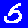
Digit: 5